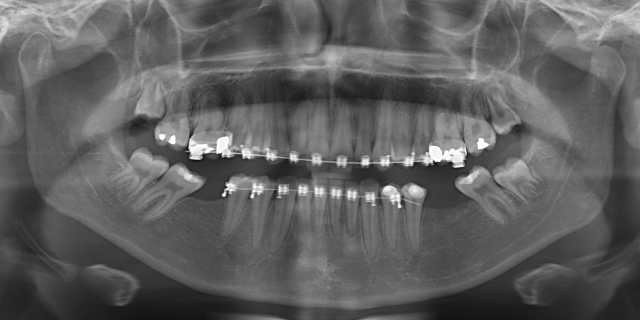
adult